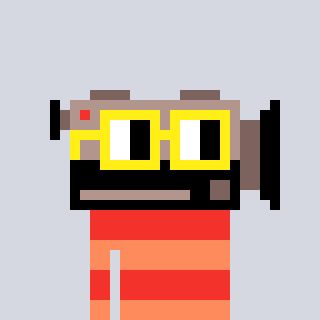
a pixel art character with square yellow glasses, a camcorder-shaped head and a peachy-colored body on a cool background